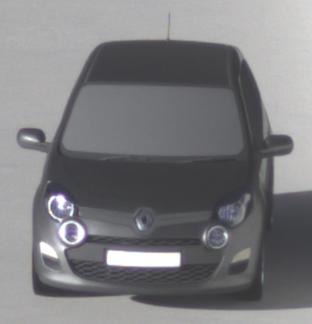
Make: Renault
Model: Twingo 1.2 LEV 16V 75
Detailed model: Twingo (II)
Model produced from: 2012/01
Model produced until: 2014/07
Doors: 3
Color: gray
Road condition: dry road
Daytime: sunrise or sunset
Contrast: high contrast